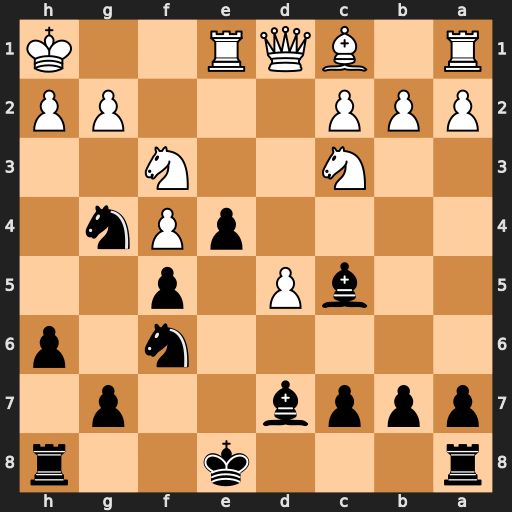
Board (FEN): r3k2r/pppb2p1/5n1p/2bP1p2/4pPn1/2N2N2/PPP3PP/R1BQR2K
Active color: b
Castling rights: kq
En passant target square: -
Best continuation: Nf2+ Kg1 Nxd1+